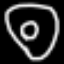
Label: donut